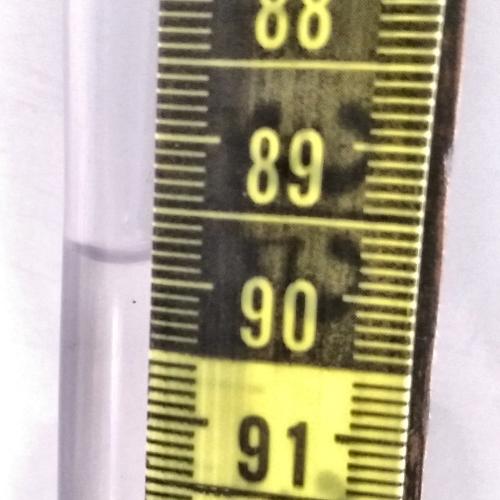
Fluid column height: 89.9 cm